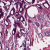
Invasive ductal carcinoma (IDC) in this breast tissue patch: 1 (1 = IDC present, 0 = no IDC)